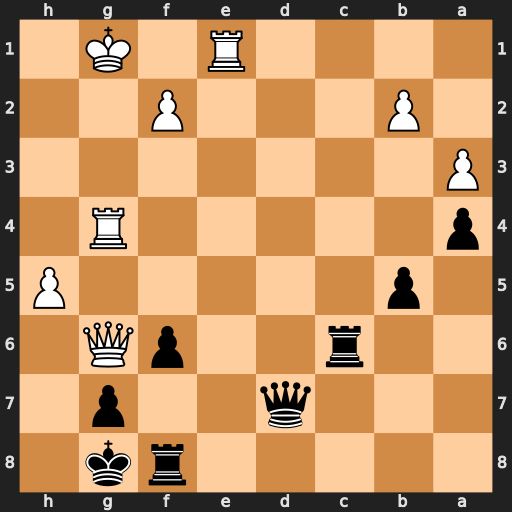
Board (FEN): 5rk1/3q2p1/2r2pQ1/1p5P/p5R1/P7/1P3P2/4R1K1
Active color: b
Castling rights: -
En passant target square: -
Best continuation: f5 Qxc6 Qxc6